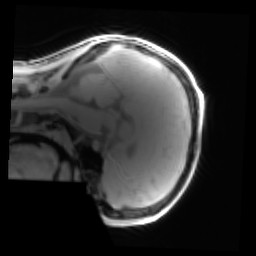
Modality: PDw
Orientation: sagittal
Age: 15
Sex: male
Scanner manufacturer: siemens
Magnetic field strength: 3 T
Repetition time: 0.25 s
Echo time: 0.00103 s